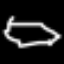
Label: octagon